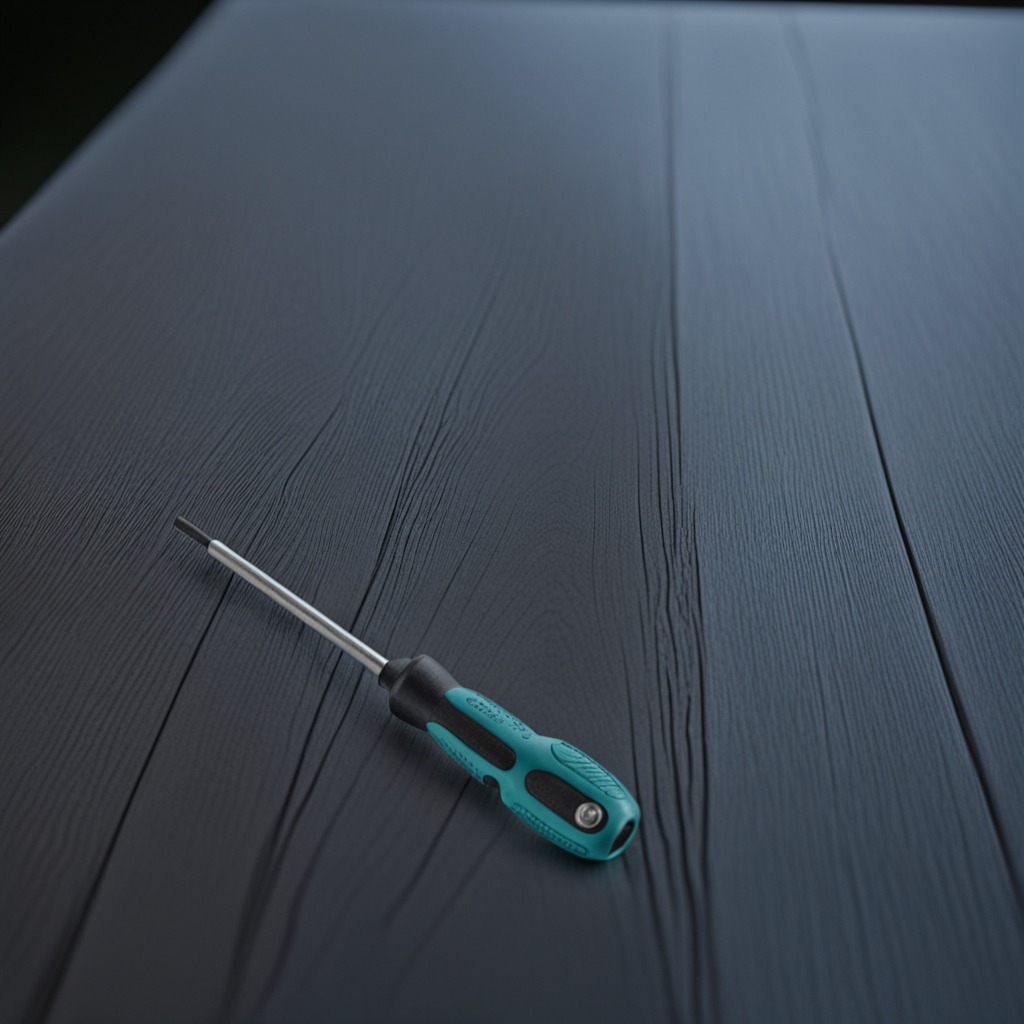
A screwdriver lying on the old table with faint burn marks in a small garage at twilight